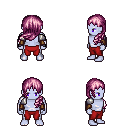
a pixel art fantasy rpg character, male body template, dark elf, purple skin, steel arm armor, red pants, pink left-swept hairstyle, cloth bracers, four views (front, back, left, right), 2x2 character sprite sheet, small pixel art, hard edges, no anti-aliasing